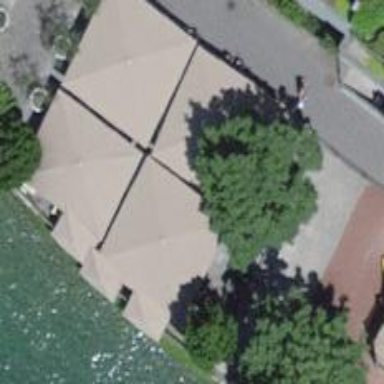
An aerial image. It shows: Restaurant.